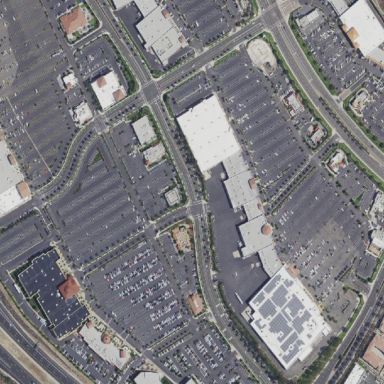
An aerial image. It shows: Retail area.